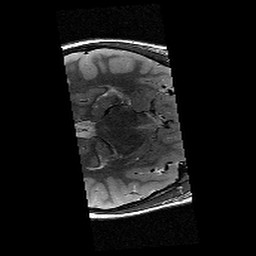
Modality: T2w
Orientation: axial
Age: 10
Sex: male
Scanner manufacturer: siemens
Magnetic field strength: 3 T
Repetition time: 9.23 s
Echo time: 0.067 s